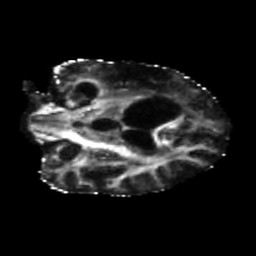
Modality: FA
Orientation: coronal
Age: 65
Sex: female
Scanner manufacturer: siemens
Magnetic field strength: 3 T
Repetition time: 5.47 s
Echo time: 0.0854 s